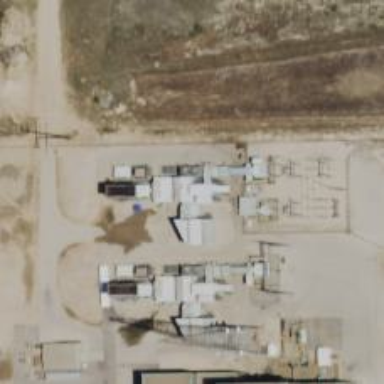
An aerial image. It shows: Gas turbine generator powered by gas.